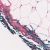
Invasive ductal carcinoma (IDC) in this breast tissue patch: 0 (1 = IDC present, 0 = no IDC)